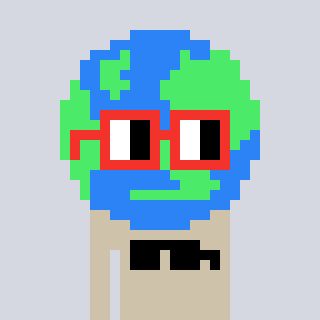
a pixel art character with square red glasses, a earth-shaped head and a bege-colored body on a cool background